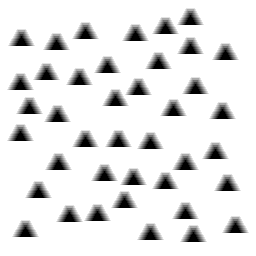
Squares: 0
Triangles: 40
Stars: 0
Total shapes: 40